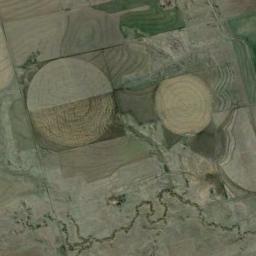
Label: circular_farmland